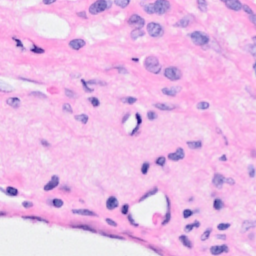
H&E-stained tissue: Breast